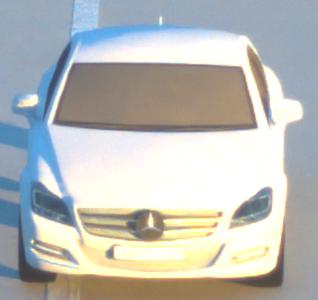
Make: Mercedes-Benz
Model: CLS Coupé 350
Detailed model: CLS-Class (218) Coupé
Model produced from: 2011/01
Model produced until: 2014/07
Doors: 4
Color: white
Road condition: dry road
Daytime: sunrise or sunset
Contrast: medium contrast